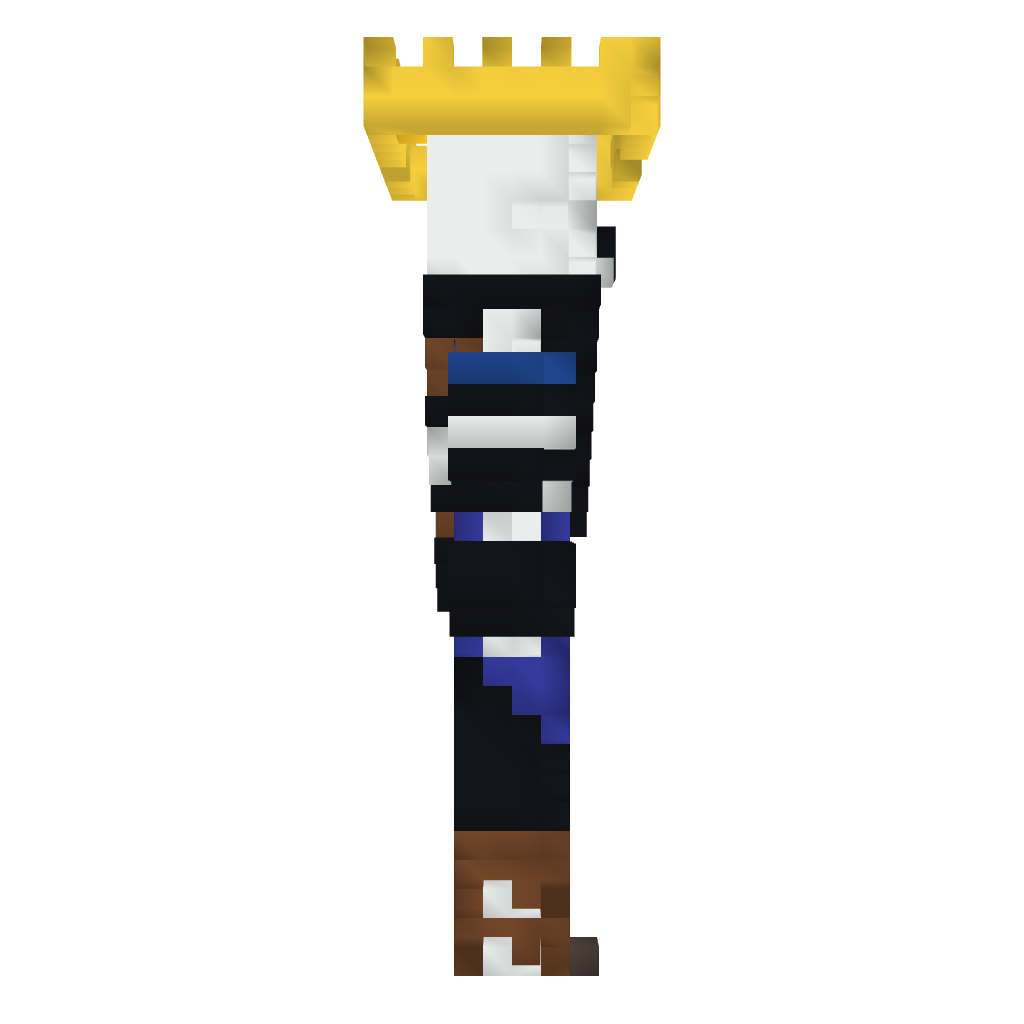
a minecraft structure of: King Statue